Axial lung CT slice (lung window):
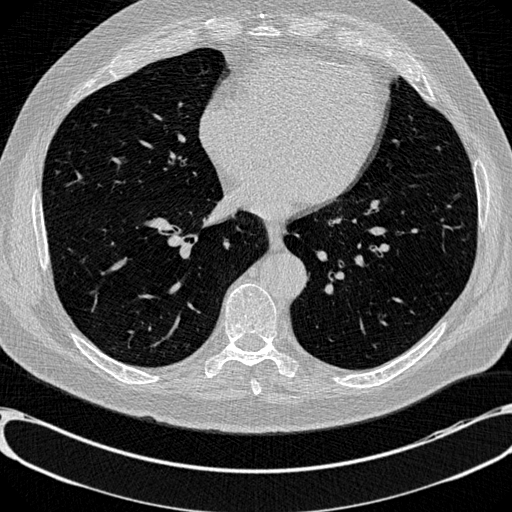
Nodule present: no